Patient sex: F
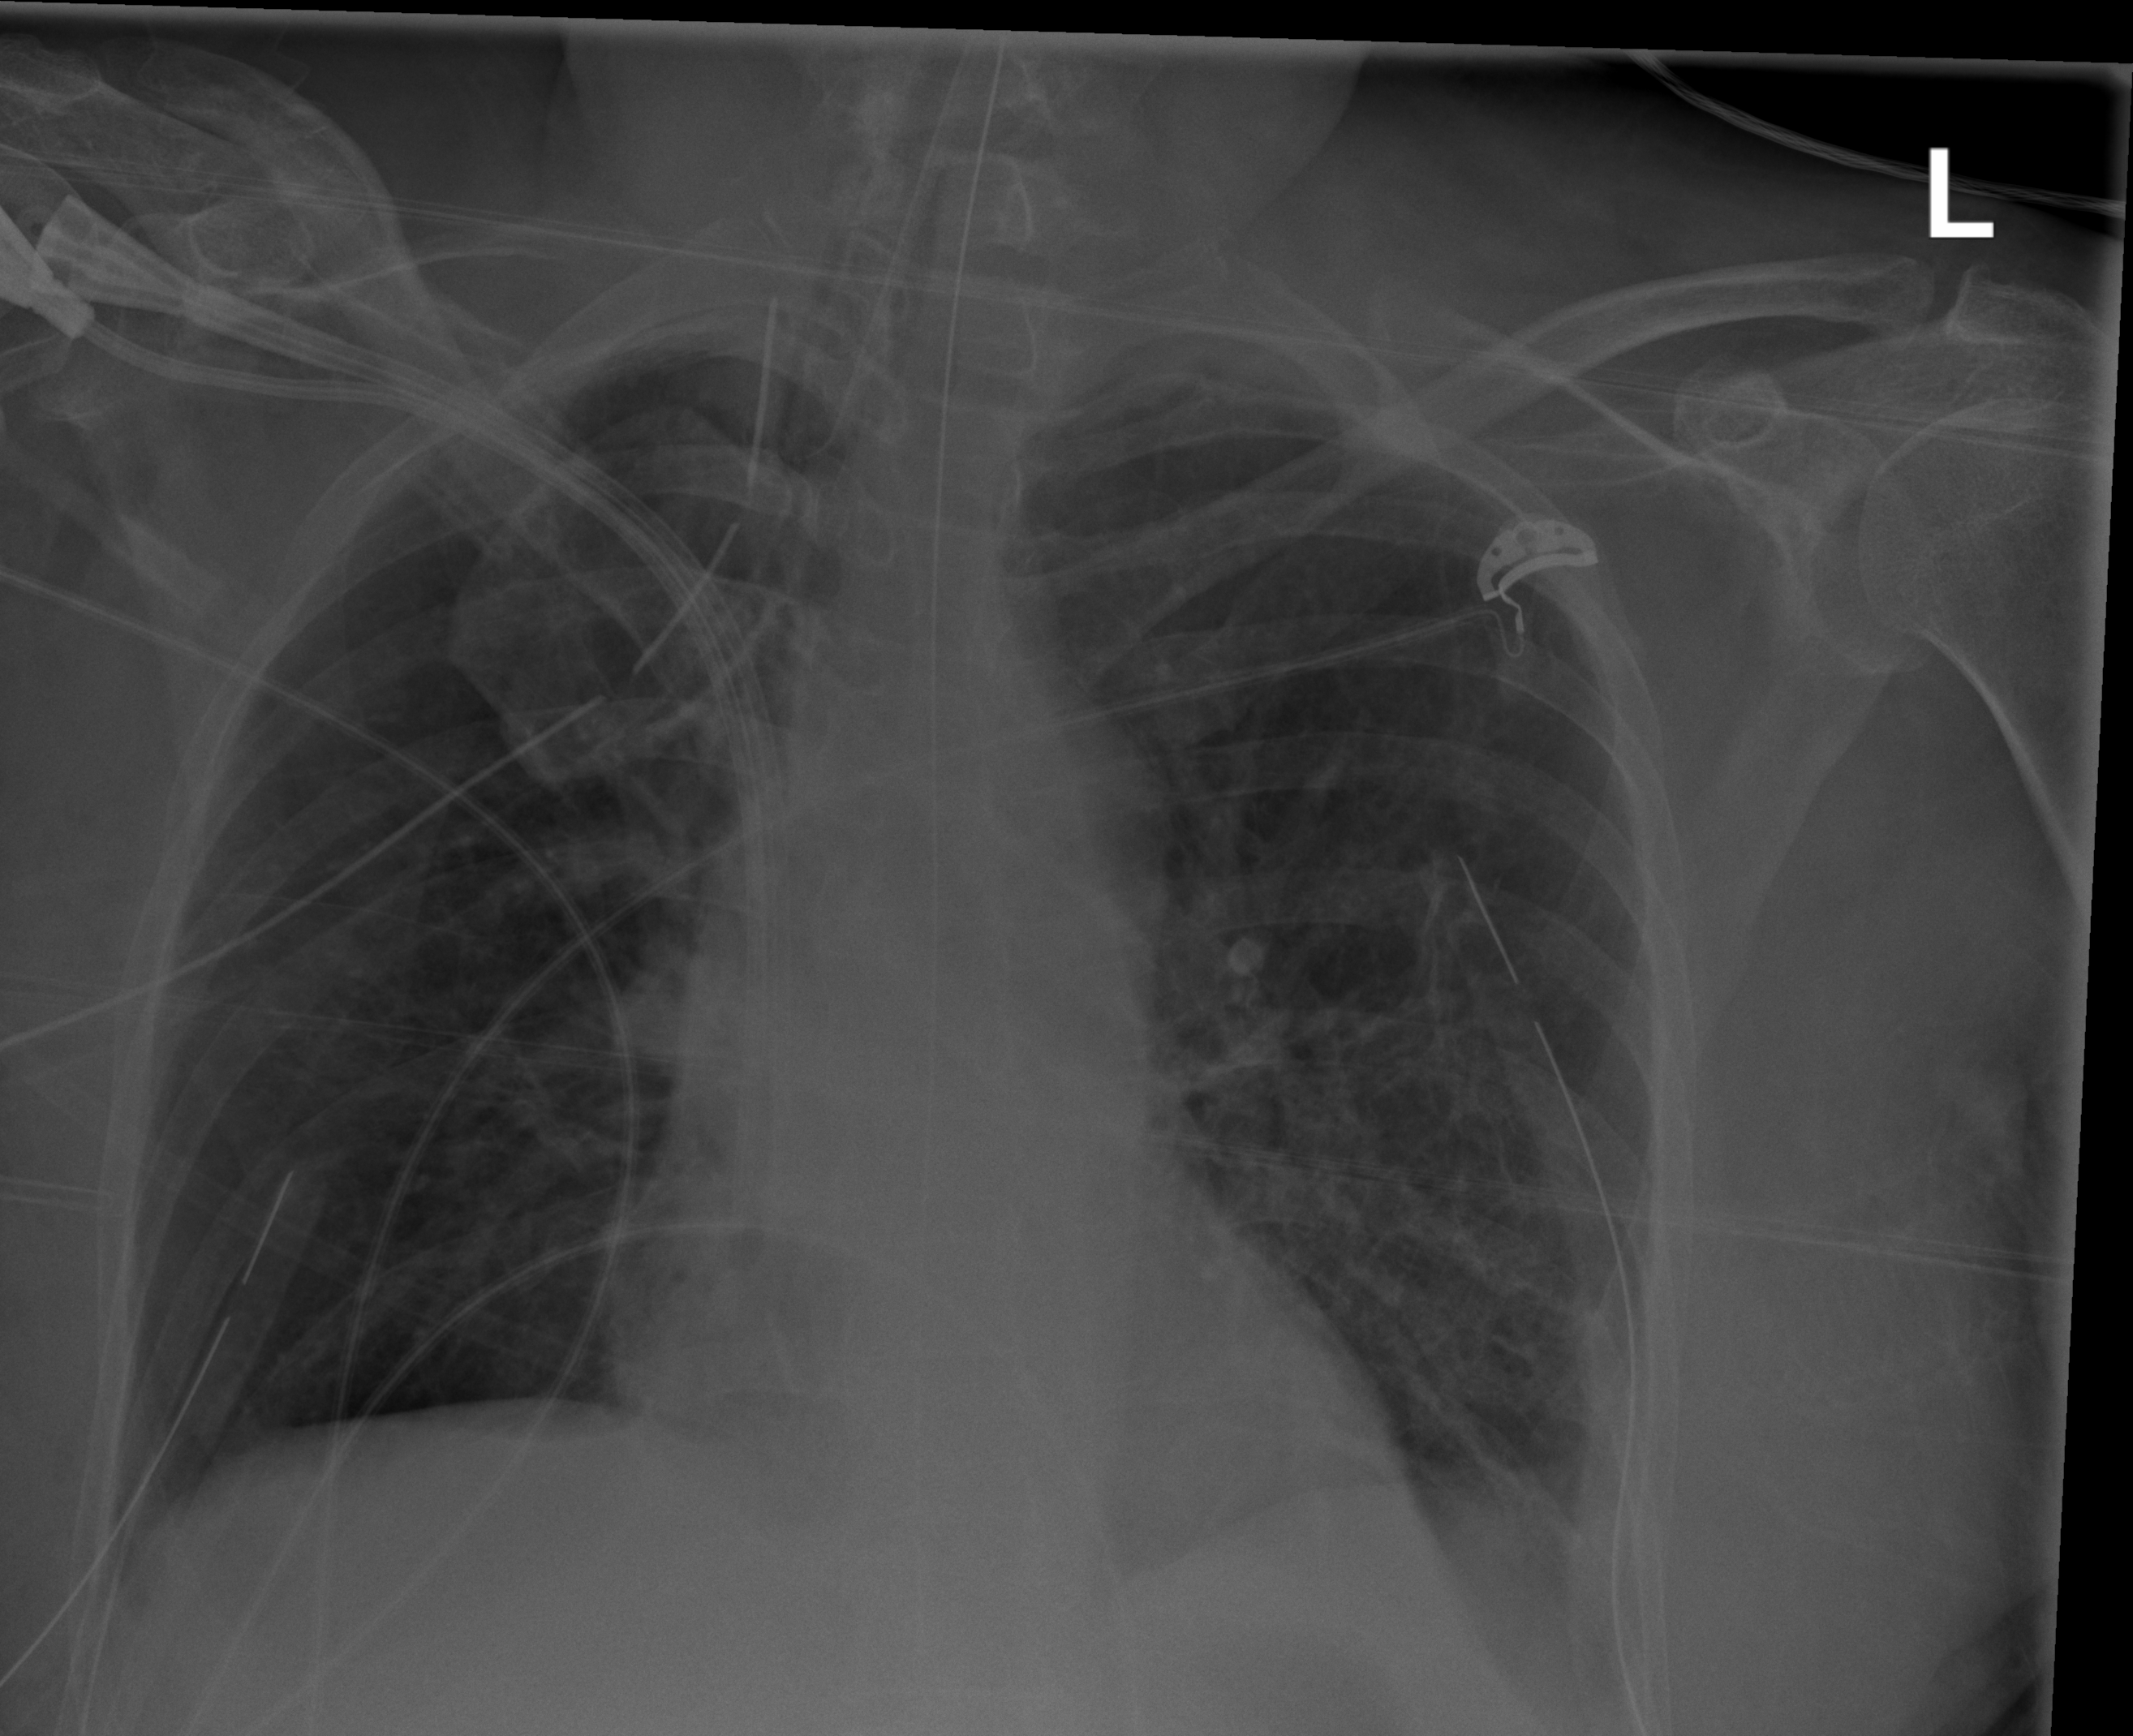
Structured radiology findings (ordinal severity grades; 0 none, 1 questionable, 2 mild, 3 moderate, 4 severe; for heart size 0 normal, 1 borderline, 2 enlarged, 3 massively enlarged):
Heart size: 0
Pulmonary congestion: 0
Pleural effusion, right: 1
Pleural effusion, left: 2
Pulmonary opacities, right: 0
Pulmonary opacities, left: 1
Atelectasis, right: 0
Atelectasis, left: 2